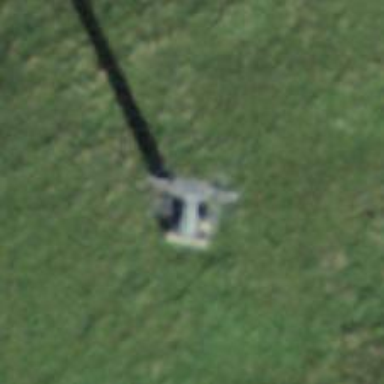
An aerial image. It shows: Pylon used for aerialway.